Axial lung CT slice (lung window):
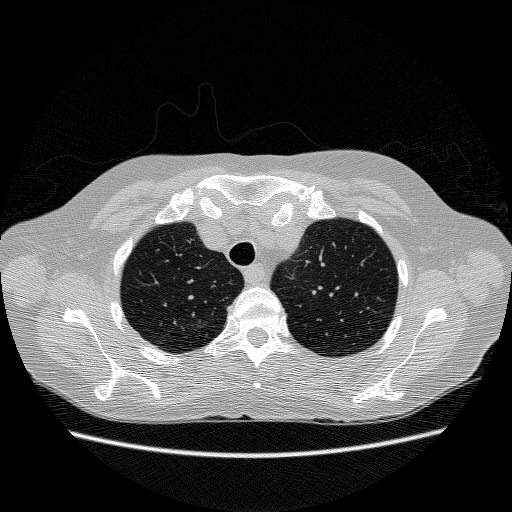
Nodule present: no